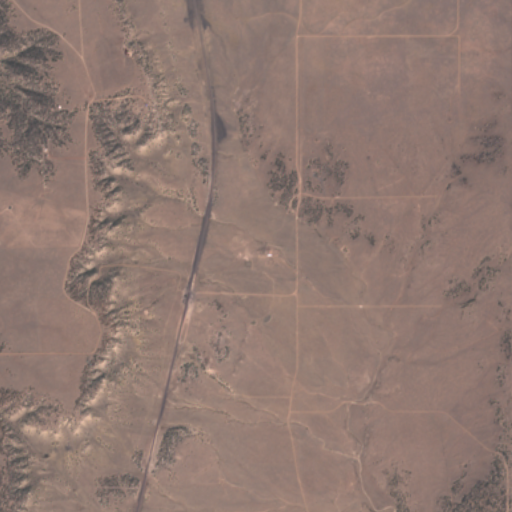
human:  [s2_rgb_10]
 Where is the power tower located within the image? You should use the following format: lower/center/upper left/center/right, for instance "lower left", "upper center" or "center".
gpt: The power tower is located in the right of the image.
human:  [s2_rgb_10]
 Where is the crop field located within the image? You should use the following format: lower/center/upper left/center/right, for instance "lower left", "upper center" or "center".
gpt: There is no crop field in the image.